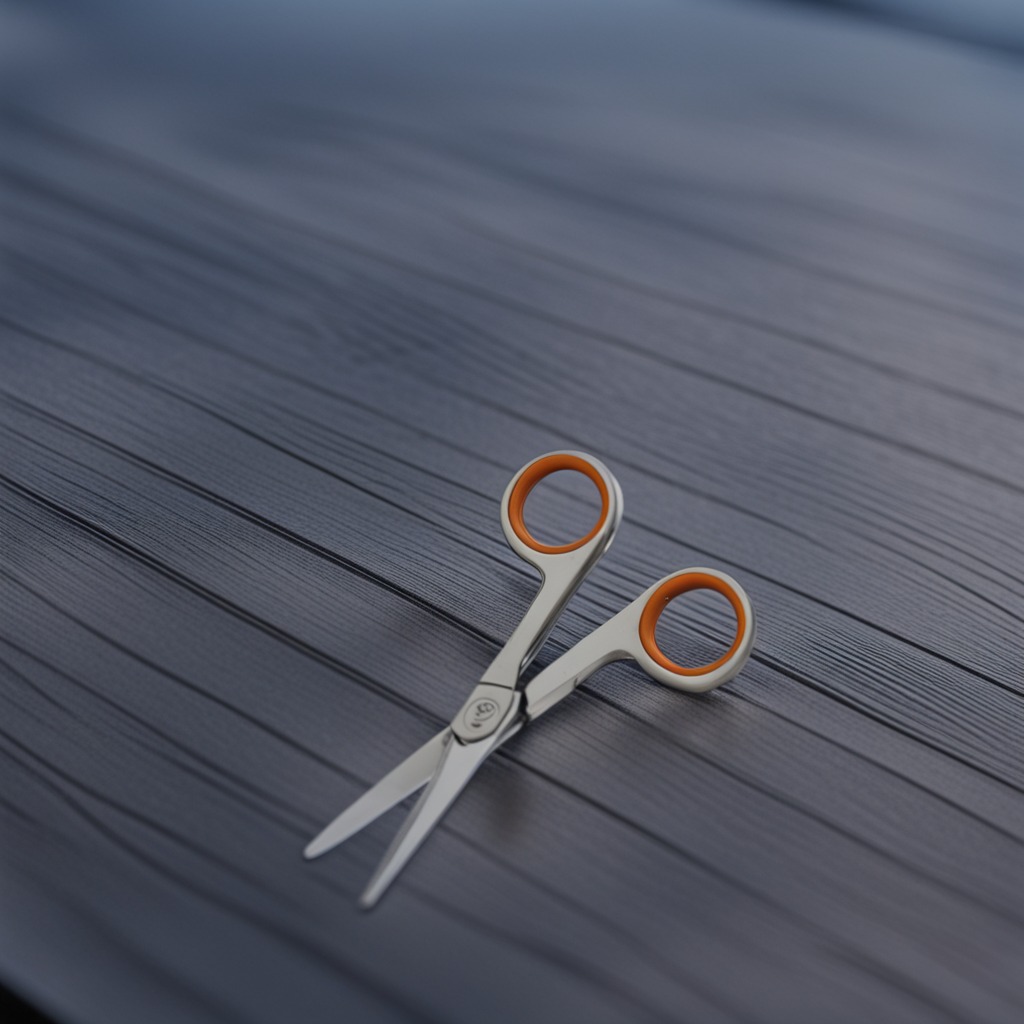
A scissor lying on the old table in the small garage at twilight